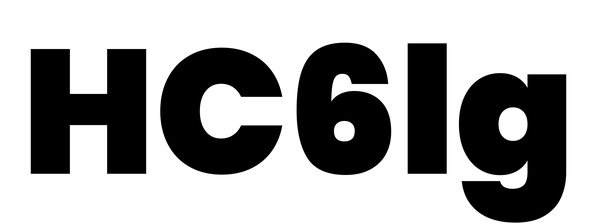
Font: Poppins-Black